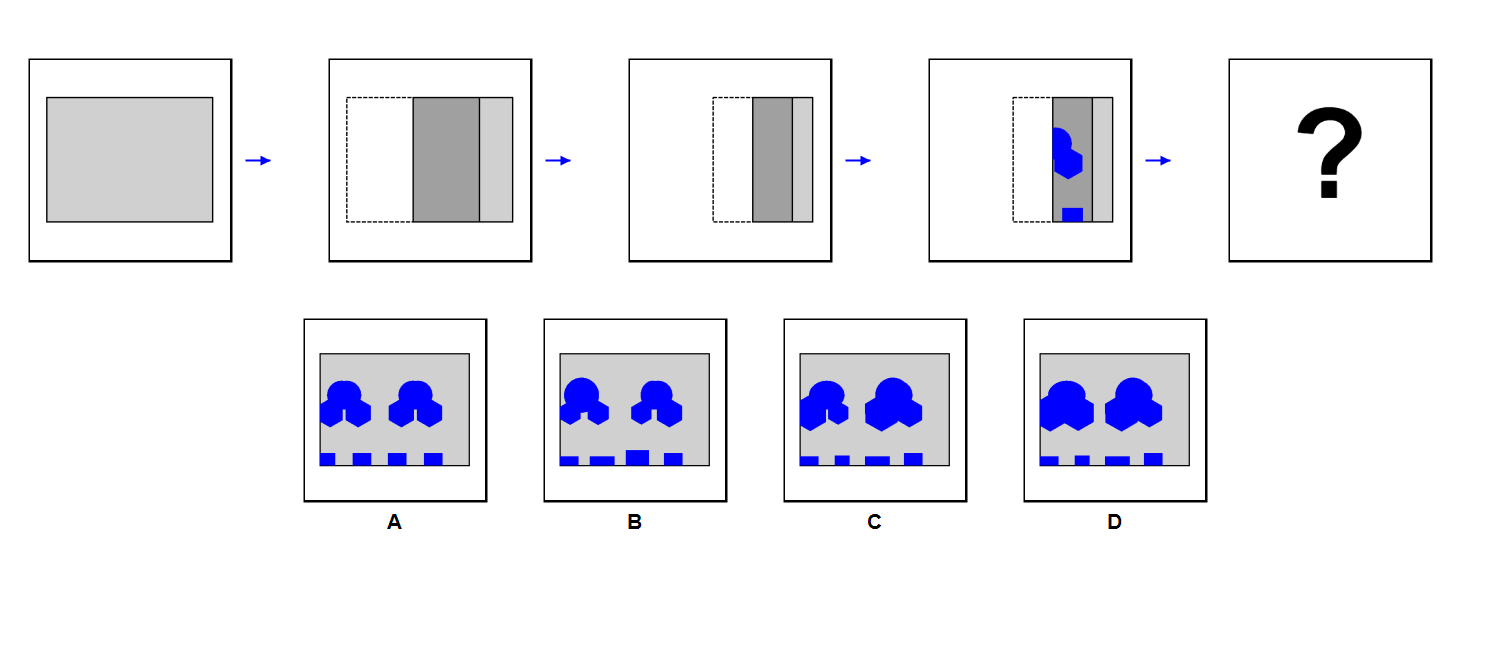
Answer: A